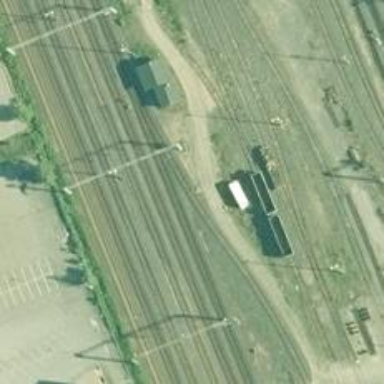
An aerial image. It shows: Wedge is used for the railway derail.